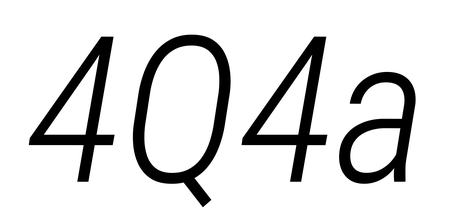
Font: Roboto-Italic_Condensed_Light_Italic